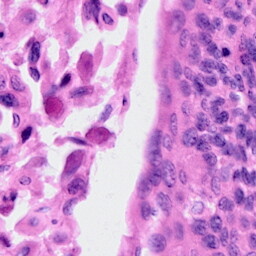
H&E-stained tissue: Cervix